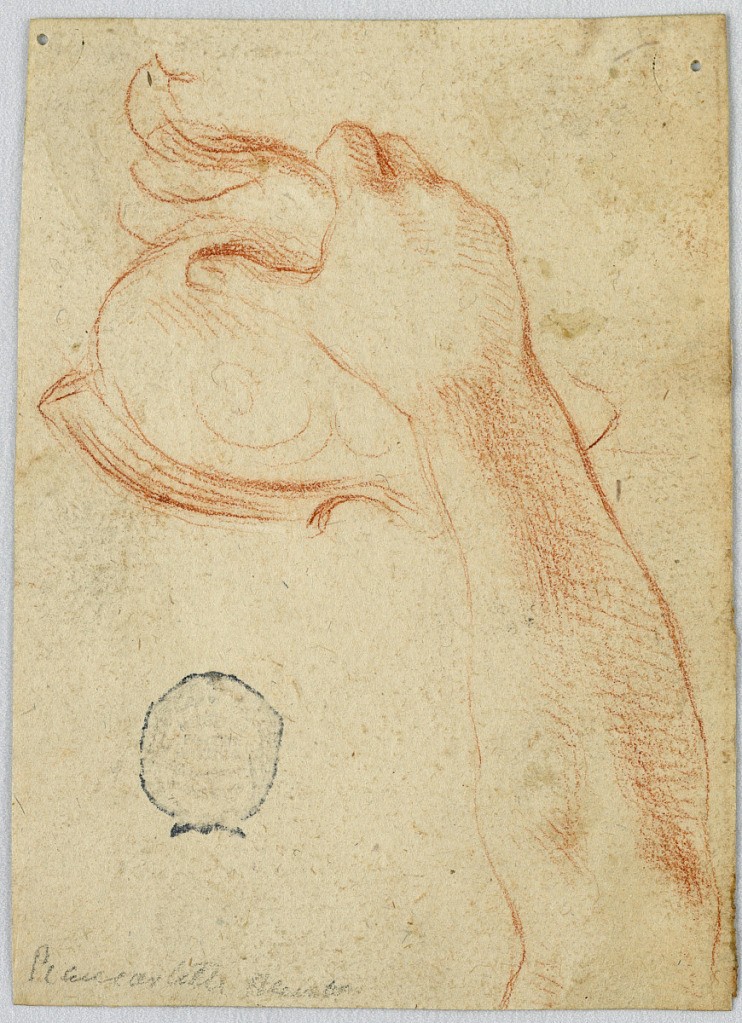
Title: Study of the Right Forearm of a Woman, Holding an Antique Helmet
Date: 18th century
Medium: Red crayon on light brown paper
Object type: Drawing
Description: Horizontal rectangle. Study of the bare right forearm of a woman holding up an antique helmet.